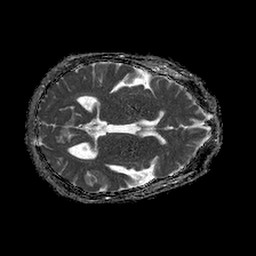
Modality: ADC
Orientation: axial
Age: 56
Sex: female
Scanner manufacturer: philips
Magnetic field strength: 1.5 T
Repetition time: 4.6 s
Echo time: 0.08631 s